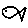
Label: fish